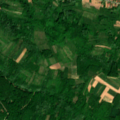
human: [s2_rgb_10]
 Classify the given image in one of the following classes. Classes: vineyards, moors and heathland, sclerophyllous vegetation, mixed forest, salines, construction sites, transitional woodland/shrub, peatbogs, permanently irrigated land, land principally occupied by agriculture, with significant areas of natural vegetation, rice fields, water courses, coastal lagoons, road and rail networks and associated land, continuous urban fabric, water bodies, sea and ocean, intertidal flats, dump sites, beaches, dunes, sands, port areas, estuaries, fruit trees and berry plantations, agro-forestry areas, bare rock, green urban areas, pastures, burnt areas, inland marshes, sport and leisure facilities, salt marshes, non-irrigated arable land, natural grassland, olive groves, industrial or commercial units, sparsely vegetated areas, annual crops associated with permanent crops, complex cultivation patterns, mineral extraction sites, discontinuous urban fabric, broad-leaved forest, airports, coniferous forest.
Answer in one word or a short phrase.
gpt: complex cultivation patterns, land principally occupied by agriculture, with significant areas of natural vegetation, broad-leaved forest